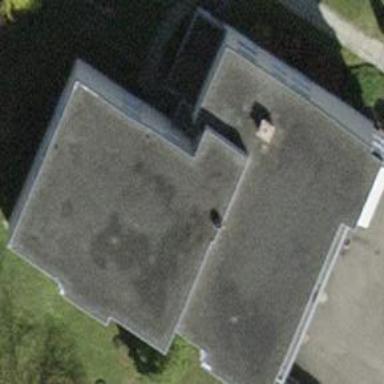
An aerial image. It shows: School building.